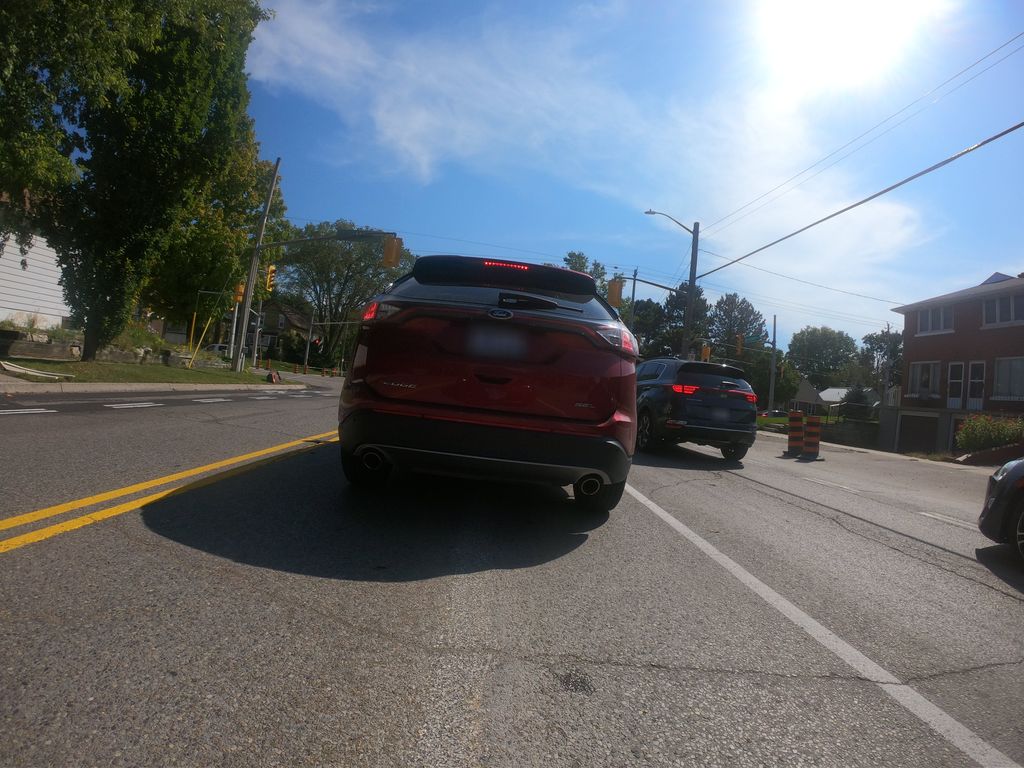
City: kitchener-waterloo